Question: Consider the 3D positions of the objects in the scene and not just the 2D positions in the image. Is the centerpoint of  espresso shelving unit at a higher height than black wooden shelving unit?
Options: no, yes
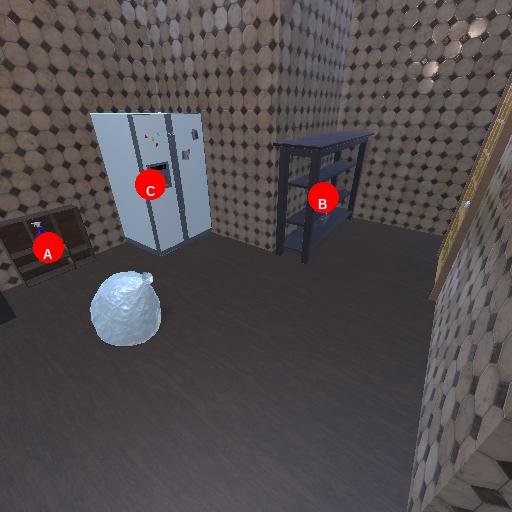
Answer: no